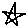
Label: star